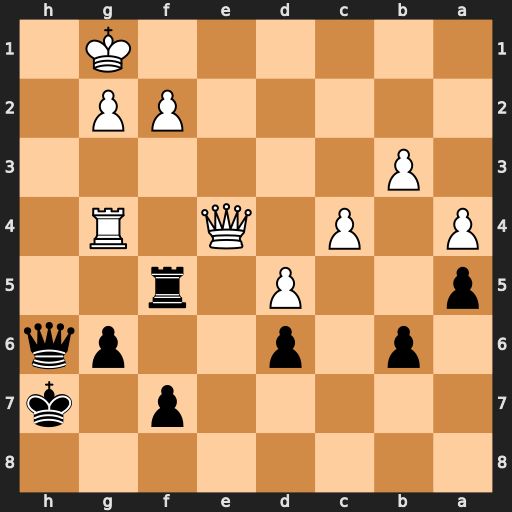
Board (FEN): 8/5p1k/1p1p2pq/p2P1r2/P1P1Q1R1/1P6/5PP1/6K1
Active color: b
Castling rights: -
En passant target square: -
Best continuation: Re5 Rh4 Rxe4